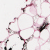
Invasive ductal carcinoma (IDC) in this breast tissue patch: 0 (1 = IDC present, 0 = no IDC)